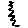
Label: zigzag